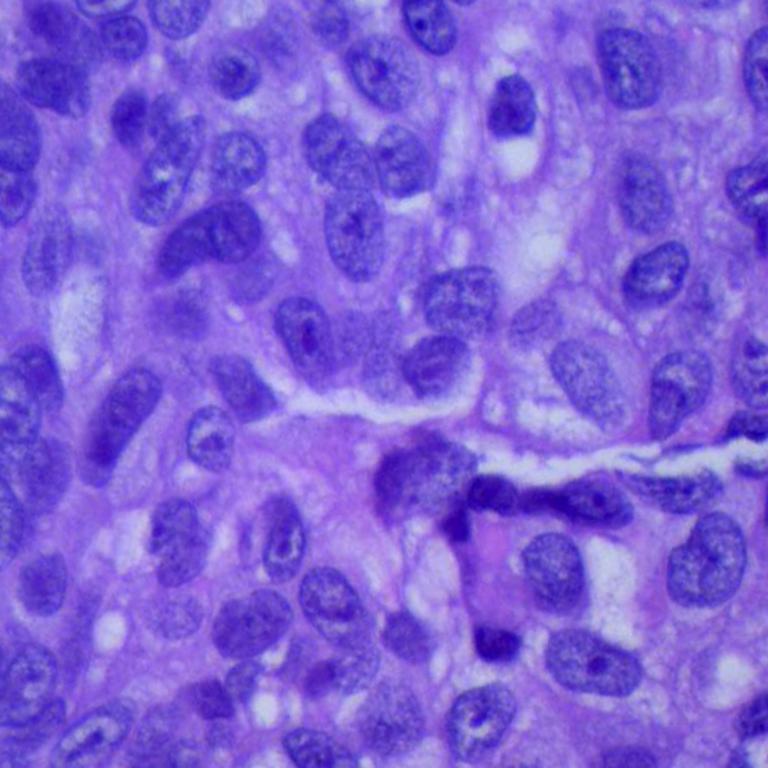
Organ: lung
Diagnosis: squamous carcinomas